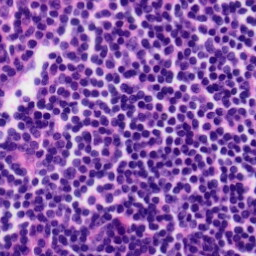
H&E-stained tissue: Tonsil